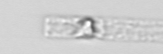
Label: Dactyliosolen_blavyanus